Field crop: maize
Growth stage: 2
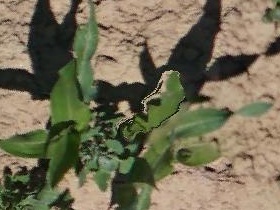
Species: maize